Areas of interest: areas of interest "Sun Island Scenic Area - Yu Zhixue Art Museum"
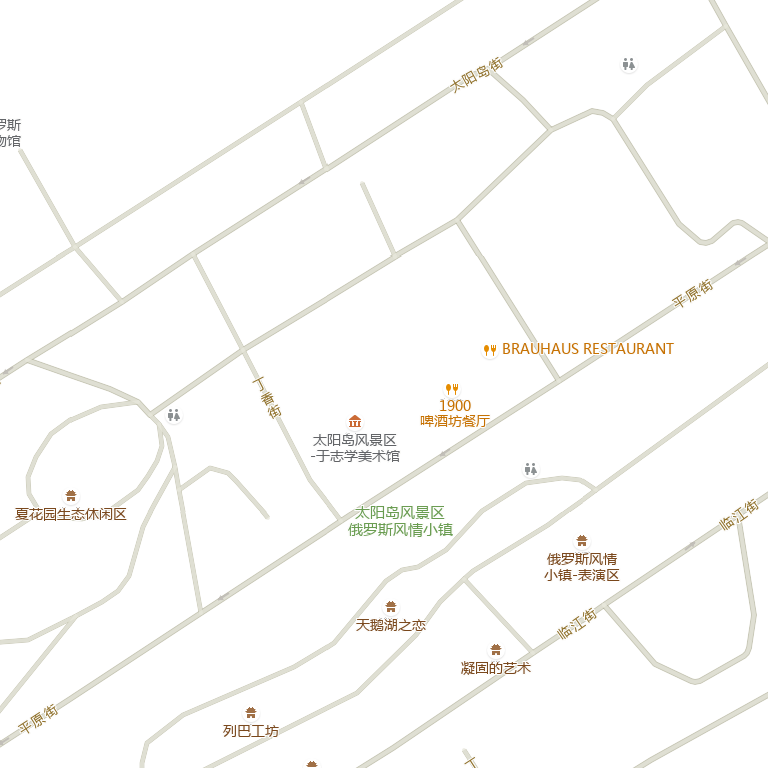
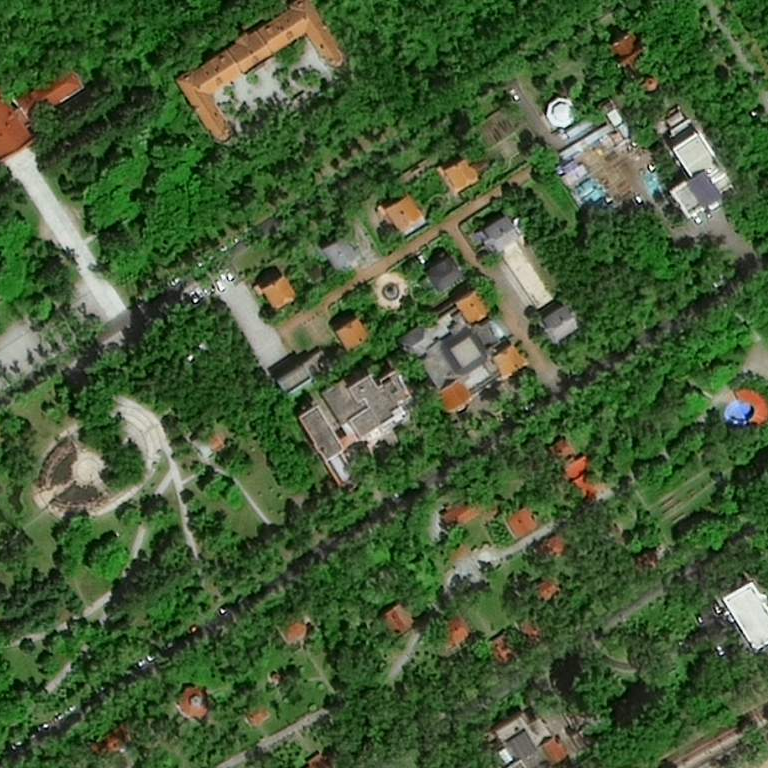